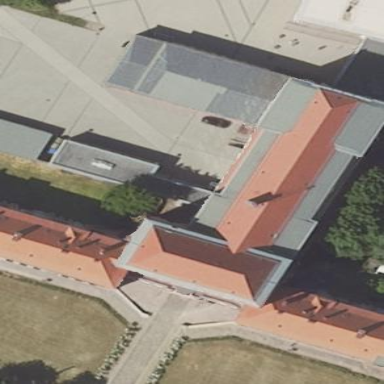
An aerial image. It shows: Gabled school building with red roof made of roof tiles. The building itself is also colored red.